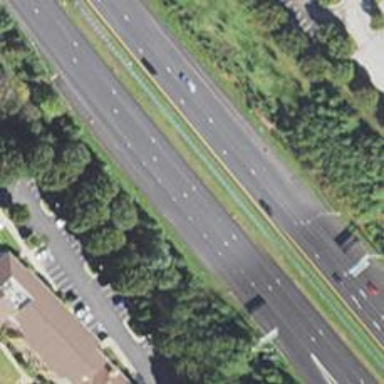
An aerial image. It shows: Motorway junction.